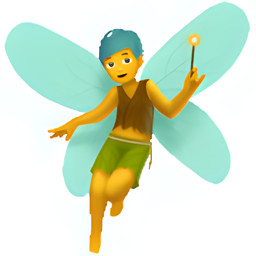
Name: man fairy
Emoji: 🧚‍♂️
Group: People & Body
Sub-group: person-fantasy